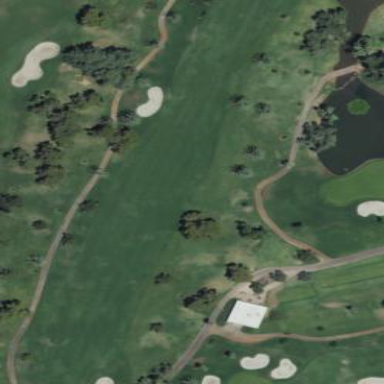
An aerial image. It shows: Area with grass used as rough in golf course.